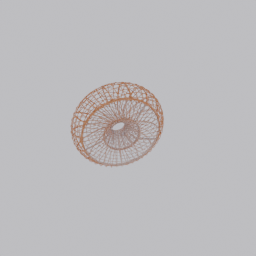
Label: furniture